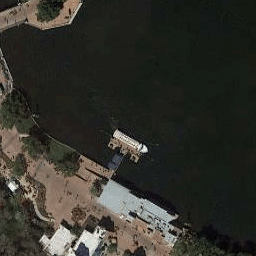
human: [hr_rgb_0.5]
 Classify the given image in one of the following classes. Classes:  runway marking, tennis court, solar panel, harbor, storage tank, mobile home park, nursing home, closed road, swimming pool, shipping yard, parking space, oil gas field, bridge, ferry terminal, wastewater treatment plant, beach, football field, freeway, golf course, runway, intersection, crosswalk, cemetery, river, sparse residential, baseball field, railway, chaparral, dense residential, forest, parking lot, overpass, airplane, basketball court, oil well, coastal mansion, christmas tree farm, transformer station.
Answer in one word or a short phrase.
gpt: ferry terminal